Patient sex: M
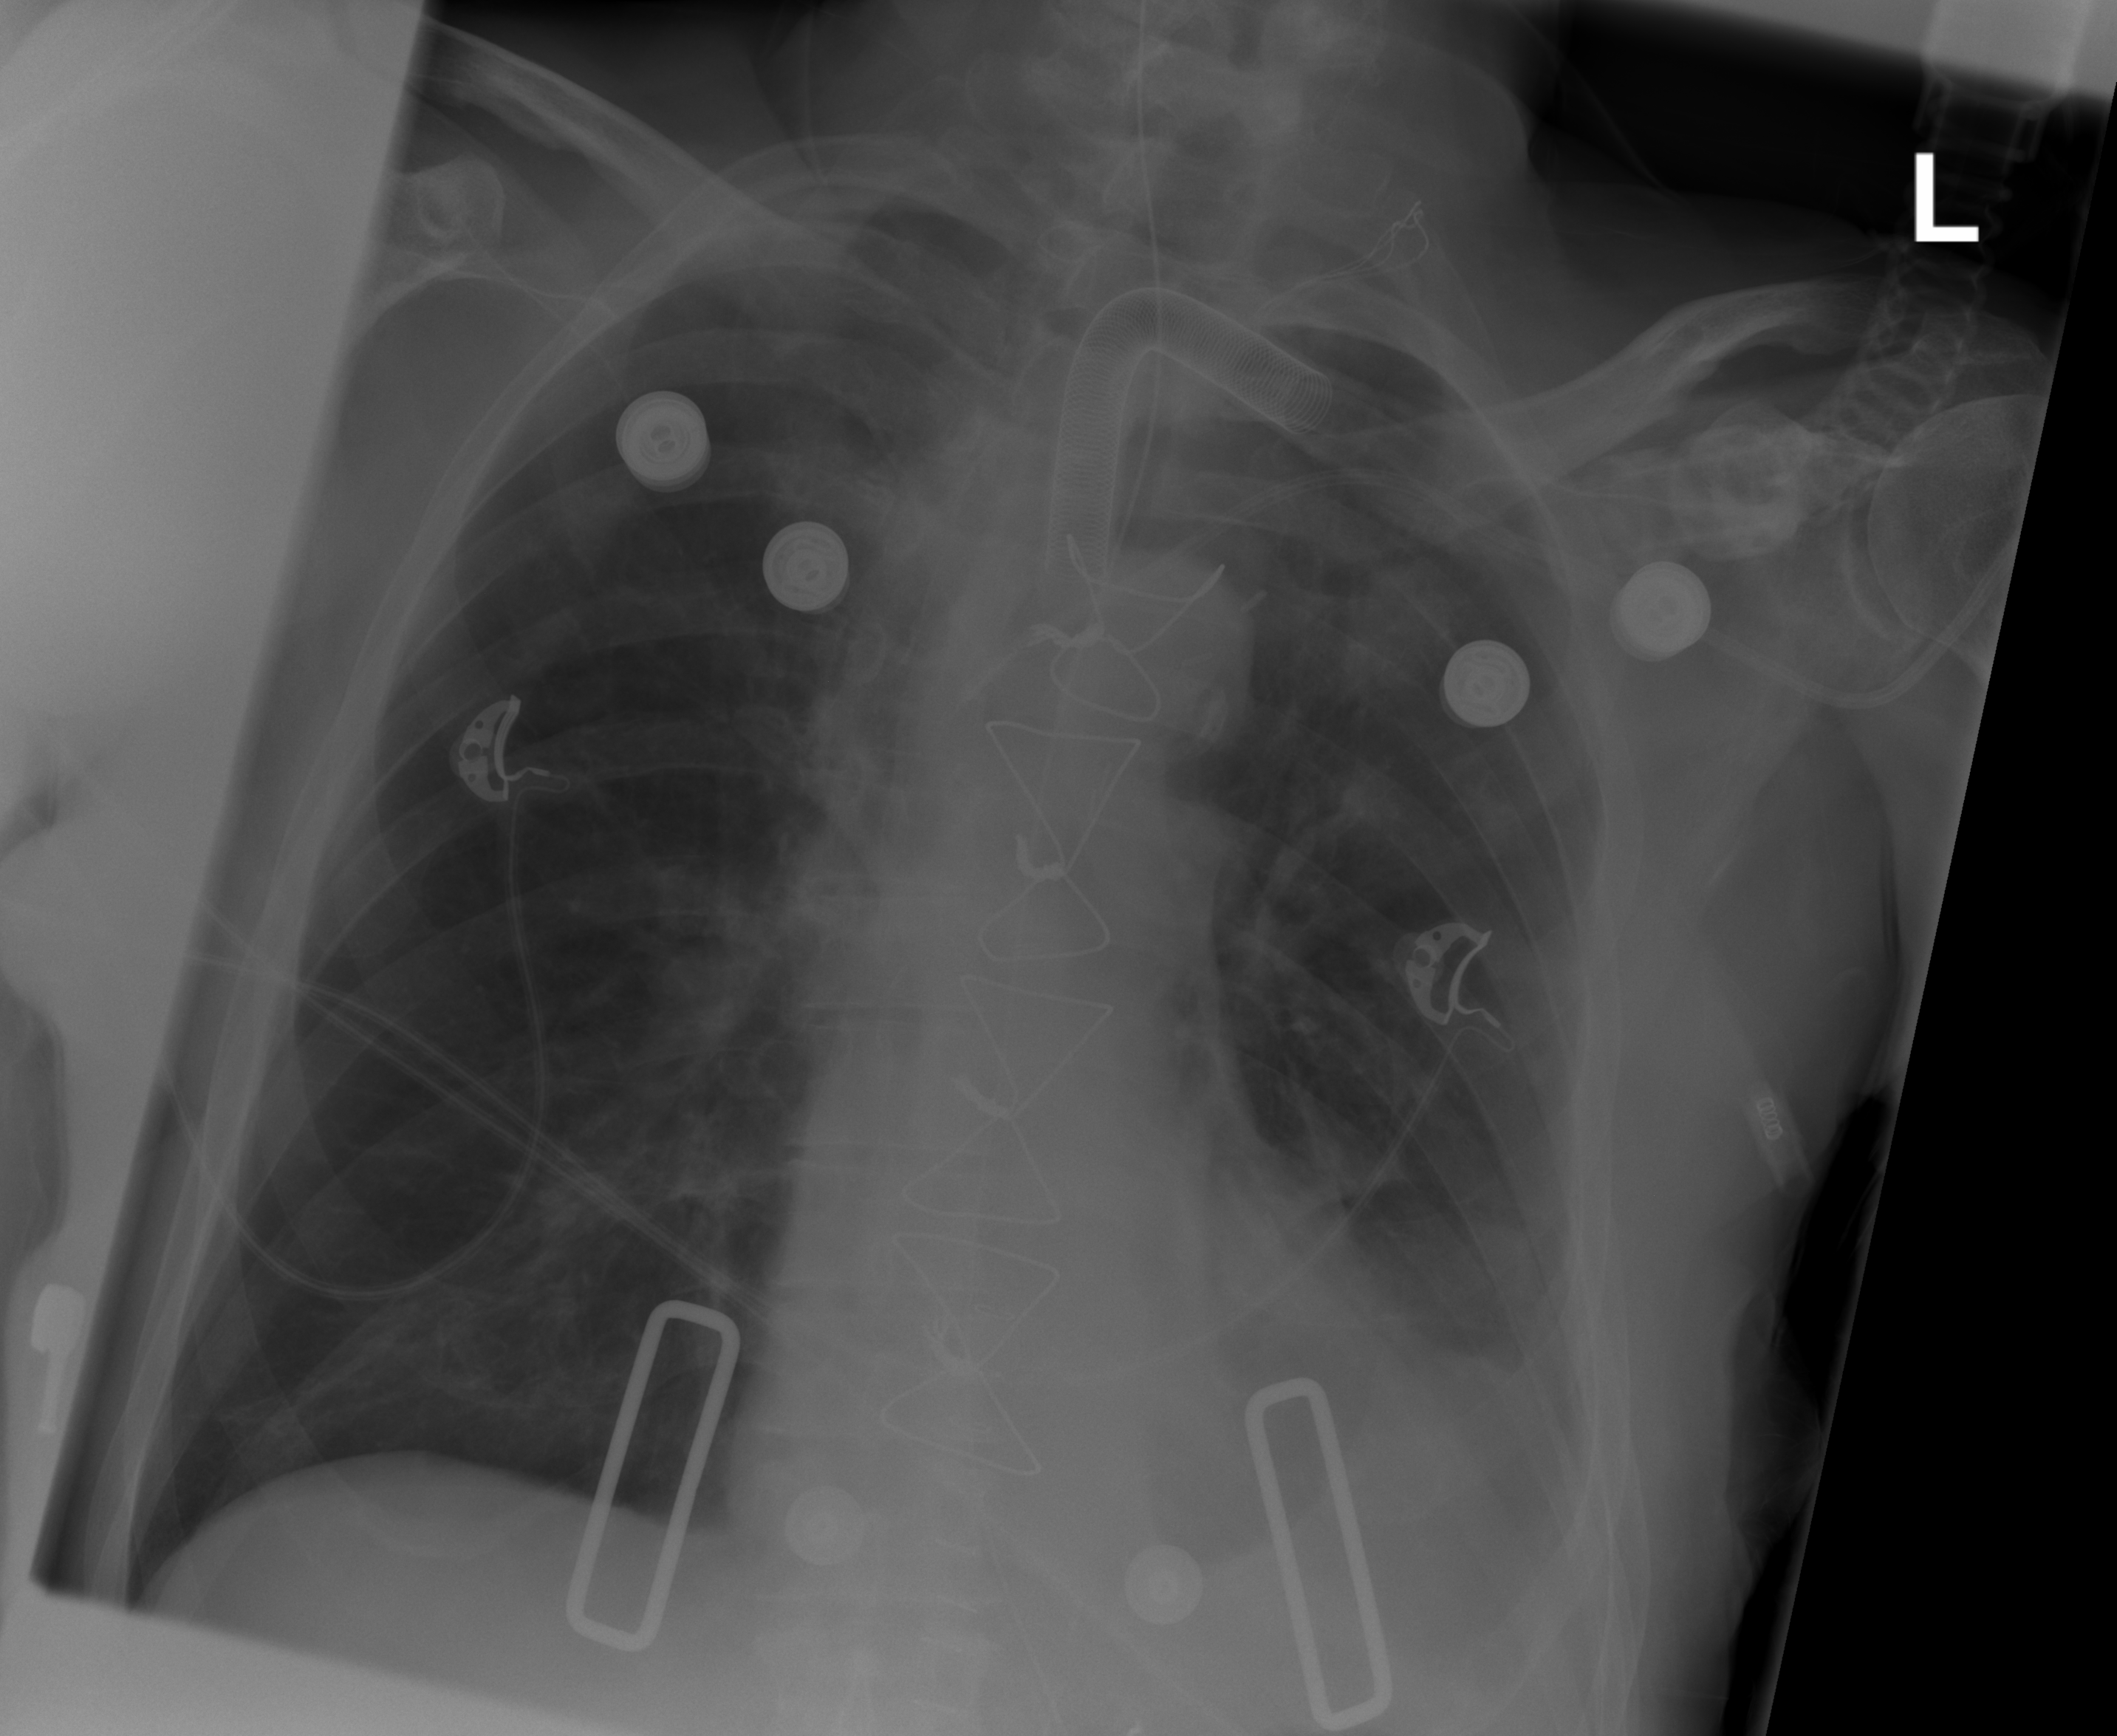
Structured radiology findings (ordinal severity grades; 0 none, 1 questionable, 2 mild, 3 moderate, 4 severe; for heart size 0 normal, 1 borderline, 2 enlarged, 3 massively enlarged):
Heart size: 2
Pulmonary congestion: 1
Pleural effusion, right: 0
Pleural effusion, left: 2
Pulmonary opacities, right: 0
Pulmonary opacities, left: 0
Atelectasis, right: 0
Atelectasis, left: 0